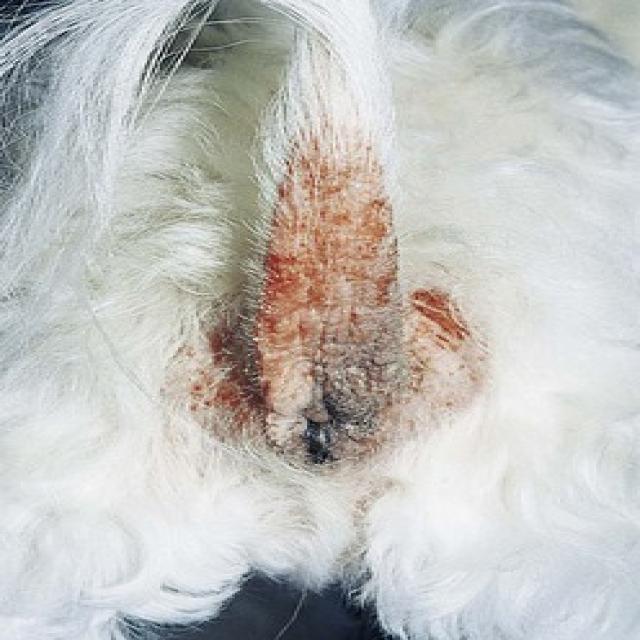
Canine fungal skin infection — characterized by alopecia, scaling, crusting, and circular lesions. Common agents include Malassezia and Candida species.